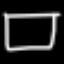
Label: square